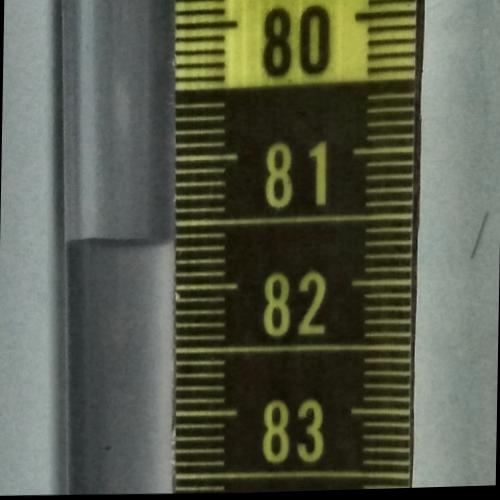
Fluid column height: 81.7 cm